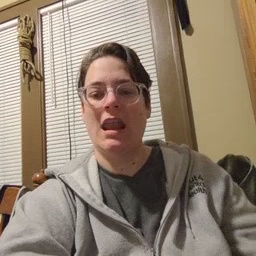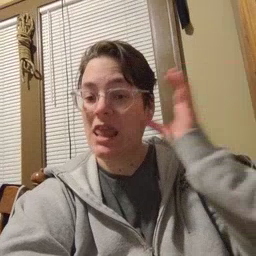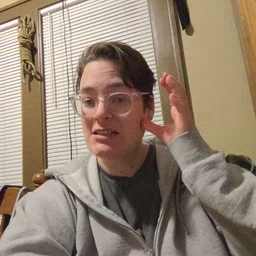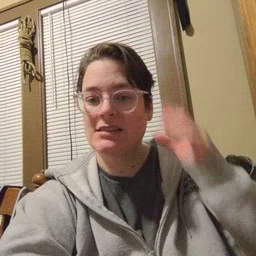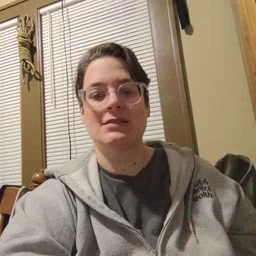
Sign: listen